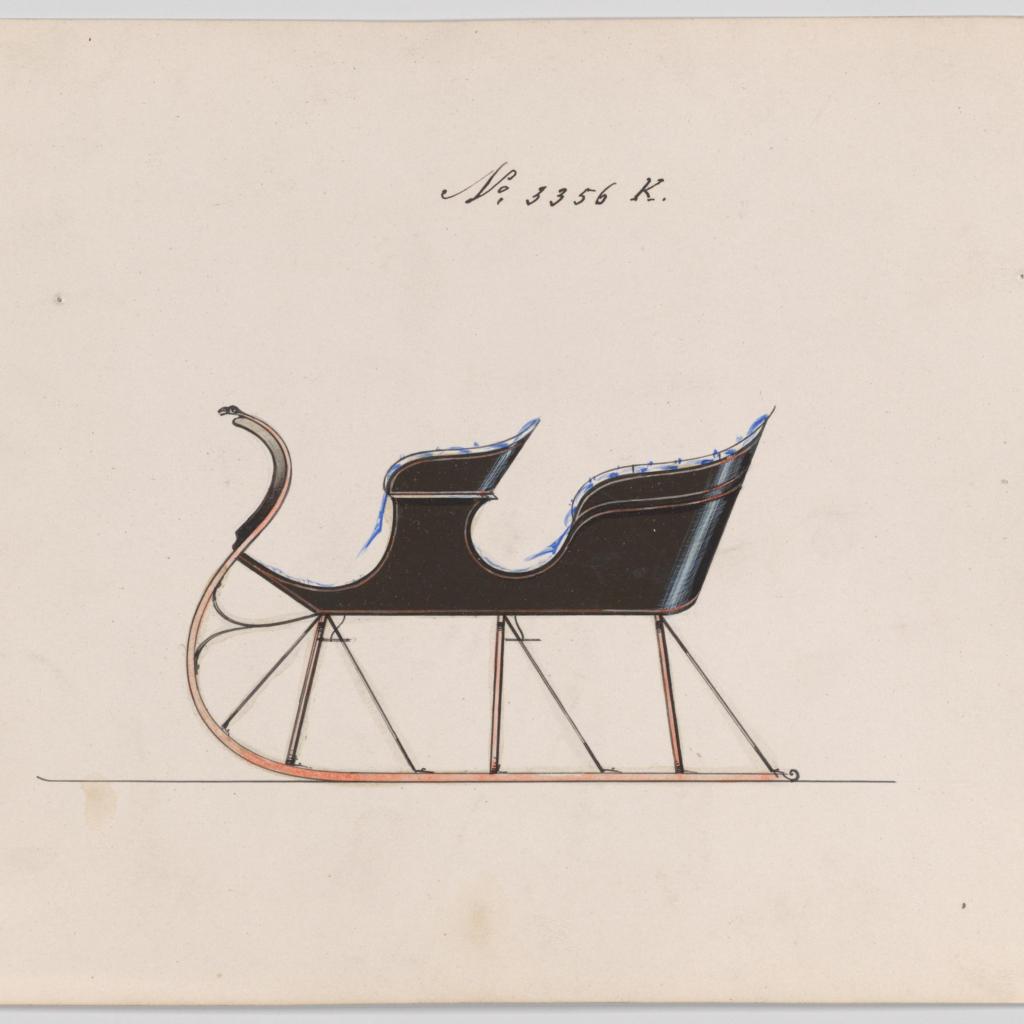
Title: Sleigh #3356
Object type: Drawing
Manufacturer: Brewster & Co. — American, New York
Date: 1877
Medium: Pen, black ink, watercolor and gouache with gum arabic
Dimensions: sheet: 7 3/4 x 9 3/8 in. (19.7 x 23.8 cm)
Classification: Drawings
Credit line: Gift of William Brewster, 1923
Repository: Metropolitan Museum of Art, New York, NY